Question: I'm new with neo4j and I'm stuck in this exercise. I have to find the names and cities of the students who only have friends in their city. The graph is something like this:

The name of the relationship is "FRIEND_OF", and the color represents the city.
Thanks so much.
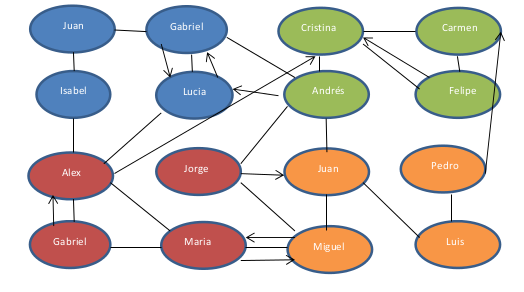
Answer: As the city property is stored on the node, you can add a WHERE clause :
'''
MATCH (user:User)
MATCH (user)-[:FRIEND_OF]-(friend)
WHERE user.city = friend.city
RETURN user.name, collect(distinct(friend)) as friends
'''
If you want to return users where all his friends lives in the same city, try this one :
'''
MATCH (user:User)-[:FRIEND_OF]->(friend)
WITH user, collect(friend) AS friends
WHERE ALL (x IN friends
WHERE x.city = user.city)
RETURN user
'''